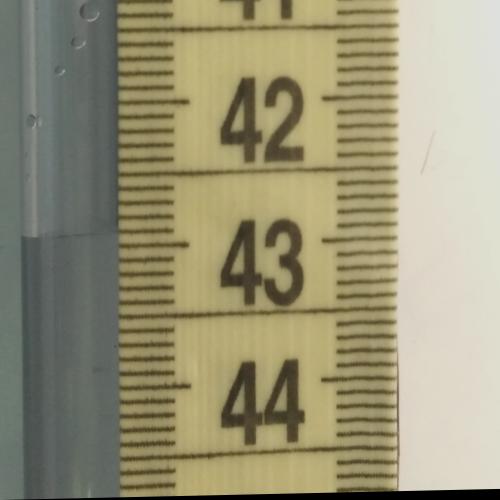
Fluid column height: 42.9 cm